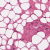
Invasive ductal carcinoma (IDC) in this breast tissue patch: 0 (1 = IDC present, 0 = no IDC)